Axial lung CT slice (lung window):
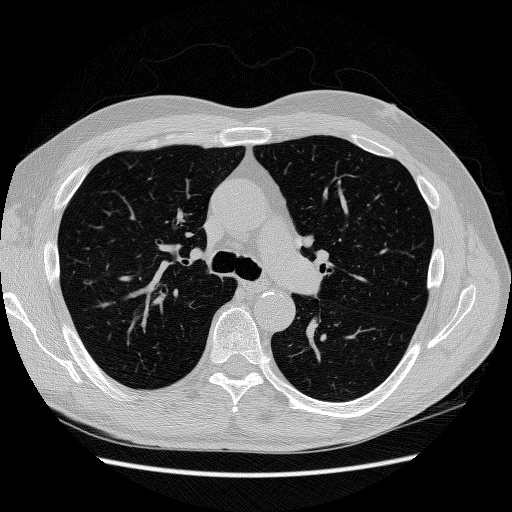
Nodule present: no